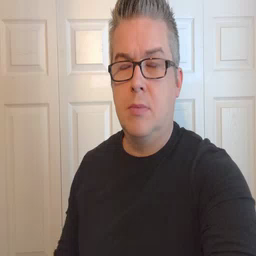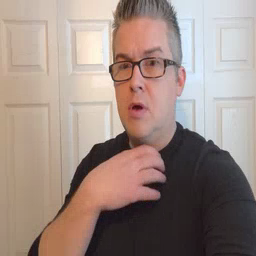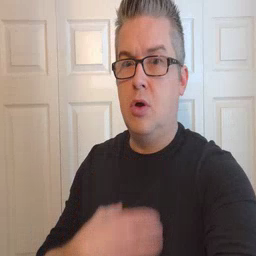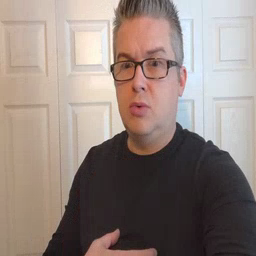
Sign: hungry